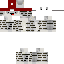
A female skeleton skin with pale skin, wearing brown helmet dressed in a red robe top and brown pants, featuring a closed mouth.